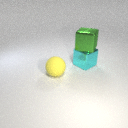
large cyan metal cube to the right of large yellow rubber sphere